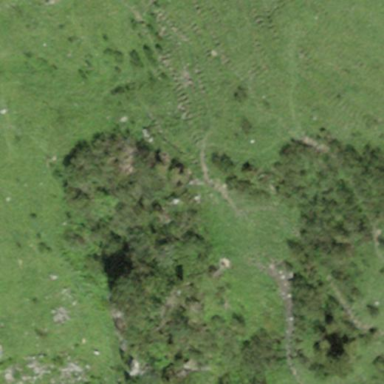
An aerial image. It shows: Beautiful woodland area.